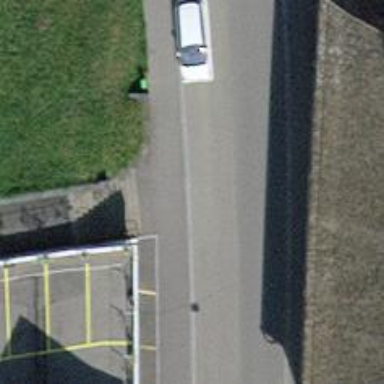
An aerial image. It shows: Set of steps on the road.